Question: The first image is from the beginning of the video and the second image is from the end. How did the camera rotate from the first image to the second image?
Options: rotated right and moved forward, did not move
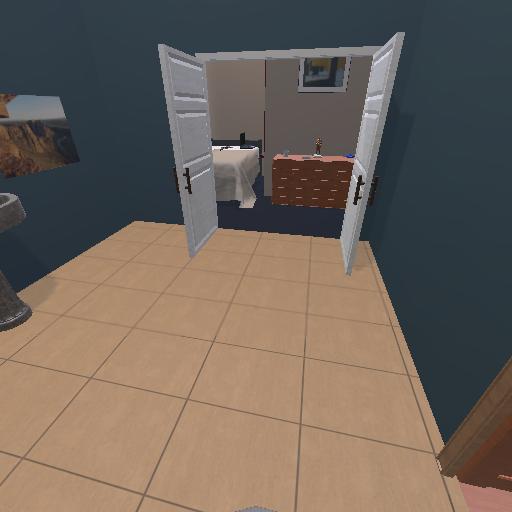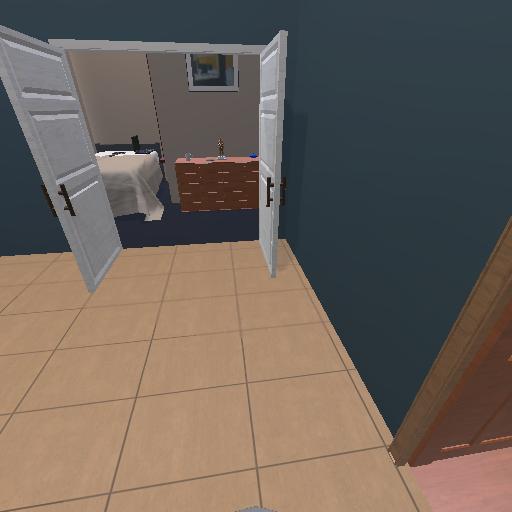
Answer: rotated right and moved forward